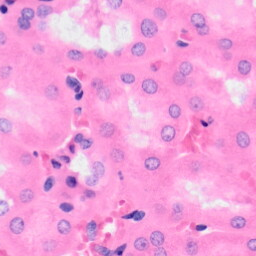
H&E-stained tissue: Kidney